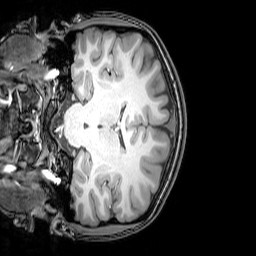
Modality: T1w
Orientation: coronal
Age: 20
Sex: female
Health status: healthy
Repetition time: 0.081 s
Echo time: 0.037 s